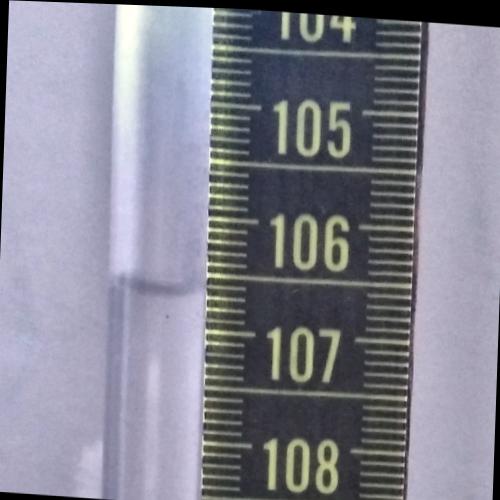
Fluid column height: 106.7 cm